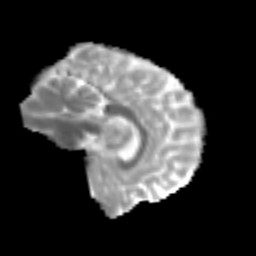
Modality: MD
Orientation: sagittal
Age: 44
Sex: male
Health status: ill
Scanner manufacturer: siemens
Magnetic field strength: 3 T
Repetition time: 8.7 s
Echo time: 0.11 s